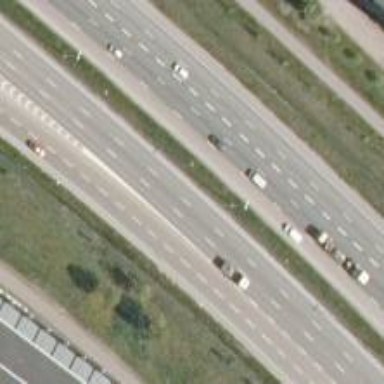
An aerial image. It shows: Asphalt trunk highway.